Interaction volume radius: 10 \u00c5
Interaction volume height: 30 \u00c5
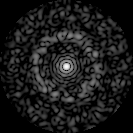
Disorder parameter: 0.8358